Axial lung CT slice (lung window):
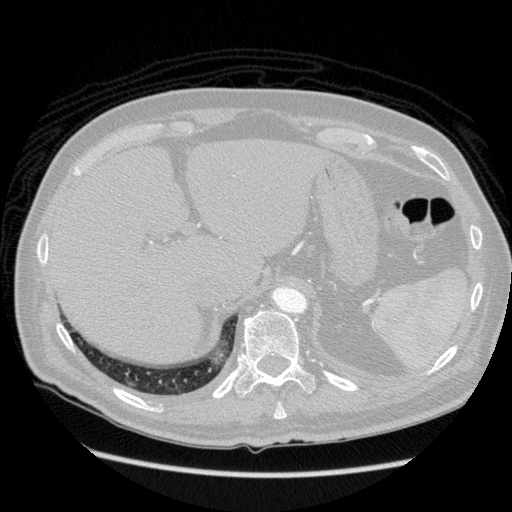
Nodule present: no